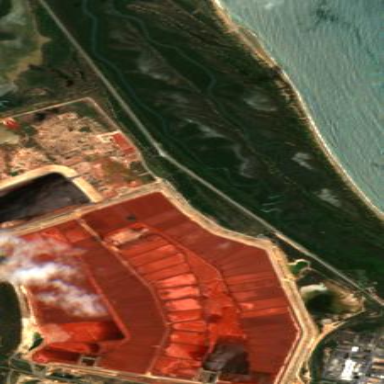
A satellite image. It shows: Tailings pond that is man-made.